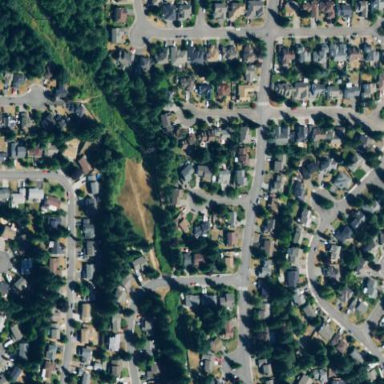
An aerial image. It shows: Residential area within neighborhood.